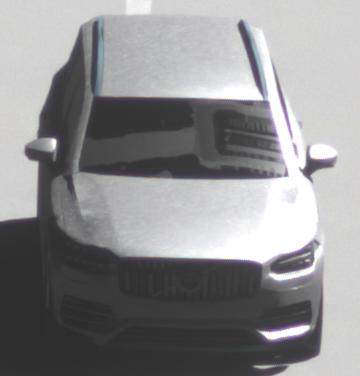
Make: Volvo
Model: XC90 B5
Detailed model: XC90 (L)
Model produced from: 2019/08
Model produced until: 2020/04
Doors: 5
Color: white
Road condition: dry road
Daytime: midday
Contrast: high contrast